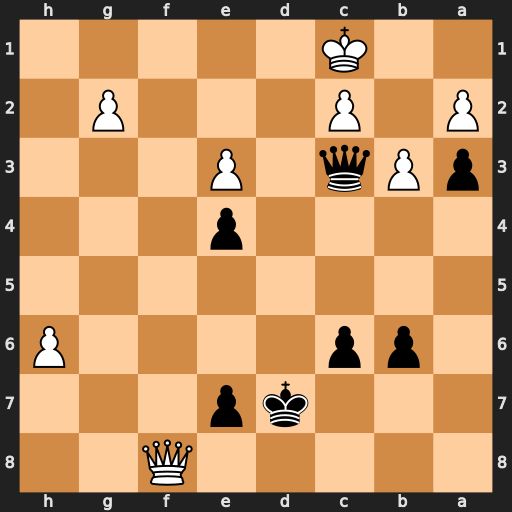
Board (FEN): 5Q2/3kp3/1pp4P/8/4p3/pPq1P3/P1P3P1/2K5
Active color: b
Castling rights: -
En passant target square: -
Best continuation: Qe1#